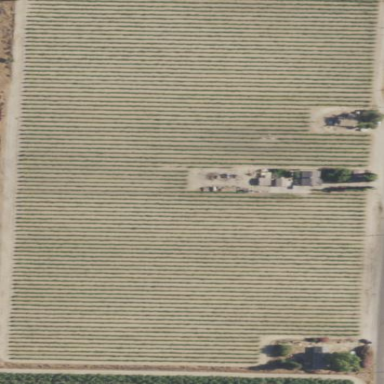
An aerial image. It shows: Vineyard.